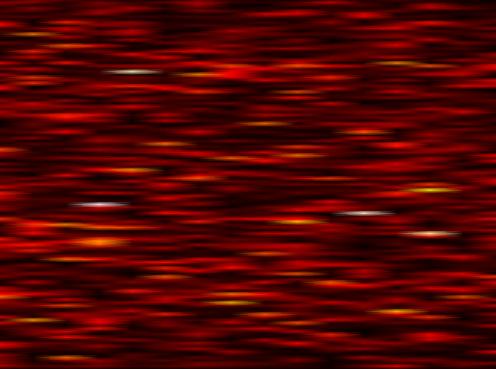
Label: FBMC